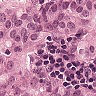
Metastatic tissue present: yes